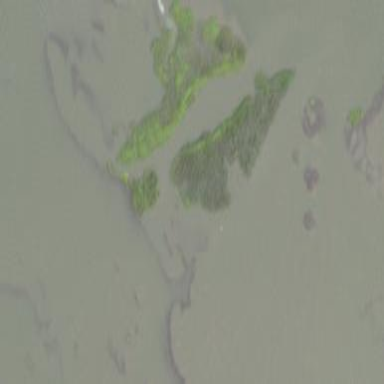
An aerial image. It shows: Marsh wetland with tidal influence.